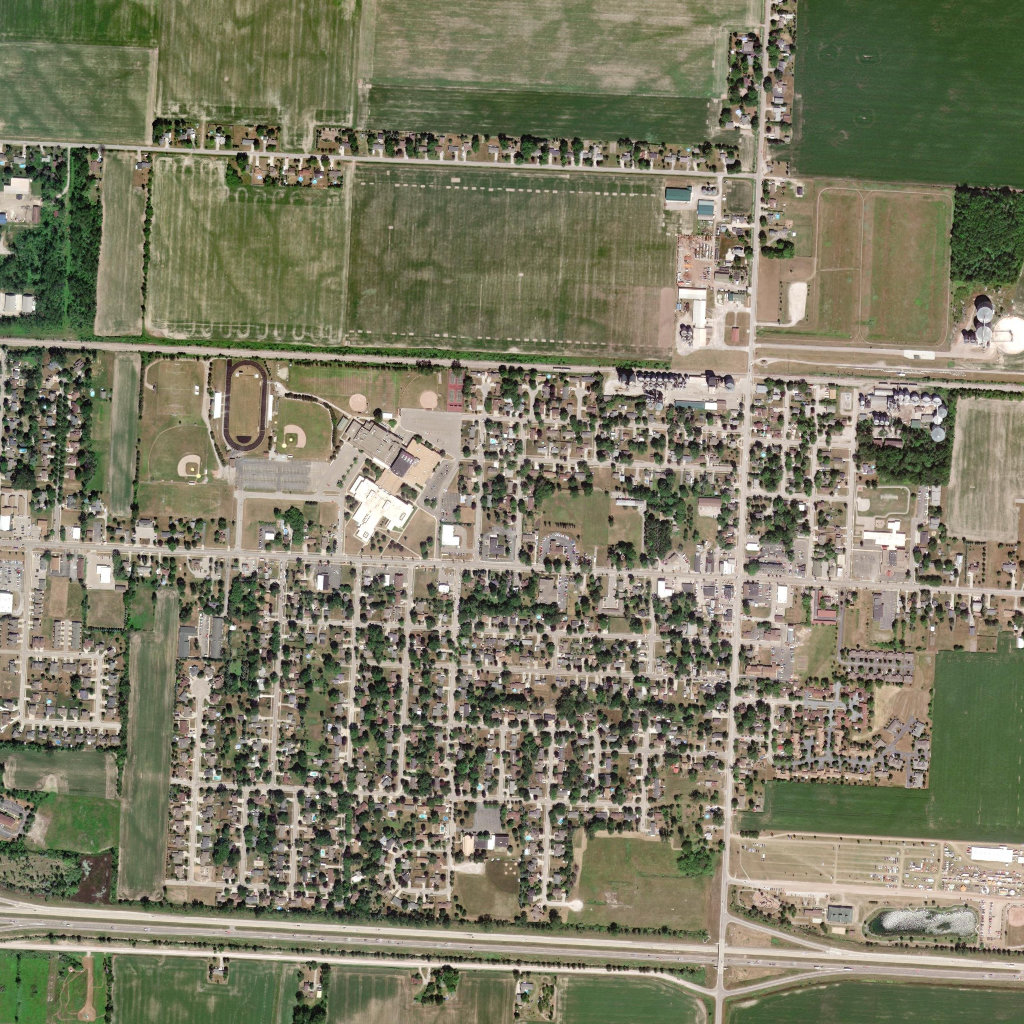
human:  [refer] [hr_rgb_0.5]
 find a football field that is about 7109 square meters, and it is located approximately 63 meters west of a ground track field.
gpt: <box>[[15, 35, 19, 40, 0]]</box>

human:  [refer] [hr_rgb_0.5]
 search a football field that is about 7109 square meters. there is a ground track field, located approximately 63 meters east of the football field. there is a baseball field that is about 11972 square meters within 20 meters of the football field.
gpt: <box>[[15, 35, 19, 40, 0]]</box>

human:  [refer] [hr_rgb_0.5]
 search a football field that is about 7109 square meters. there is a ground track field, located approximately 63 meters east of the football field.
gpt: <box>[[15, 35, 19, 40, 0]]</box>